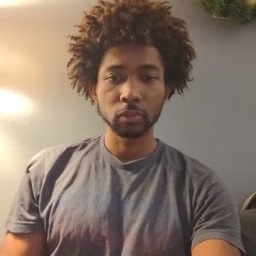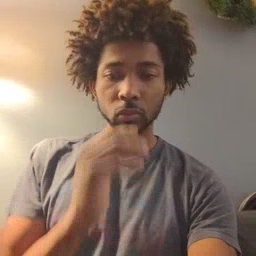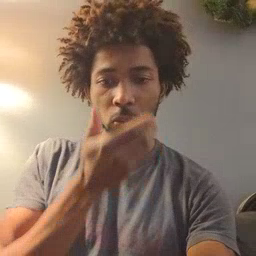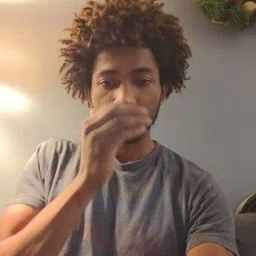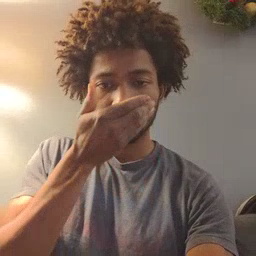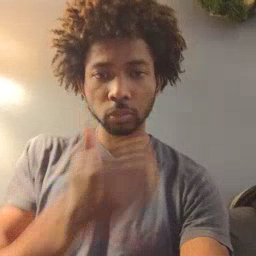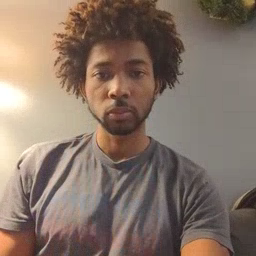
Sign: cereal